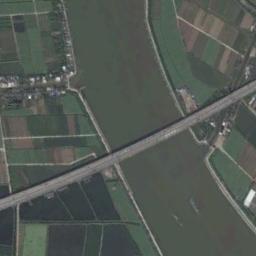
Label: bridge